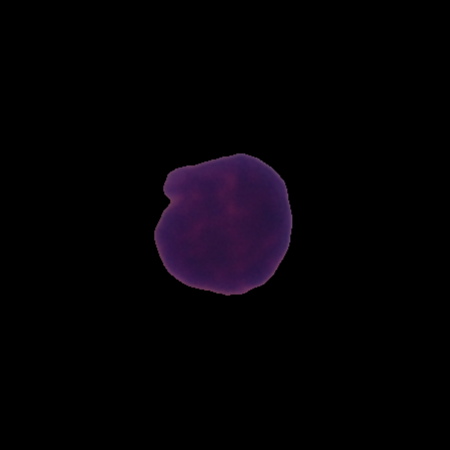
Label: healthy